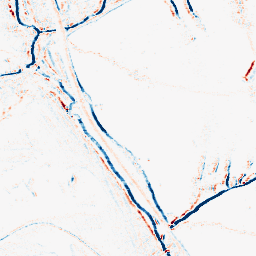
Category: morphological
Decomposition family: morphological_rect
Decomposition parameters: operation: average
width: 5
height: 3
Upsampling method: cubic_mitchell
Upsampling parameters: scale: 4
Upsampling scale: 4